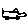
Label: car